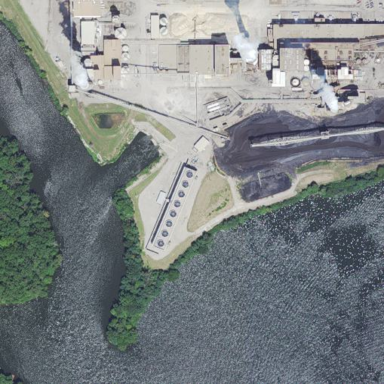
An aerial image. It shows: Industrial area with coal-powered plant.